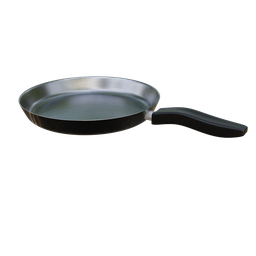
Label: tools